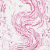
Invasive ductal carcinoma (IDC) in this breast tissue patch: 0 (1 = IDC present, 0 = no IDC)